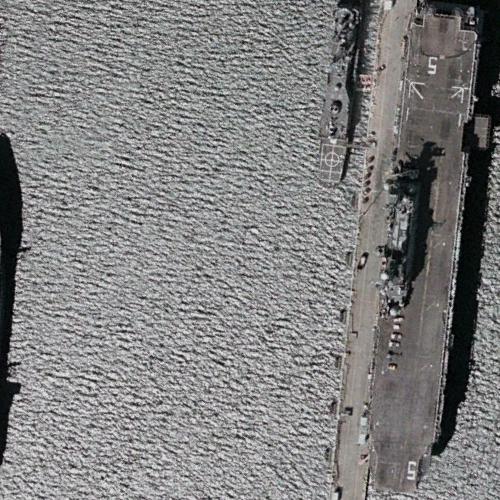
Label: assault